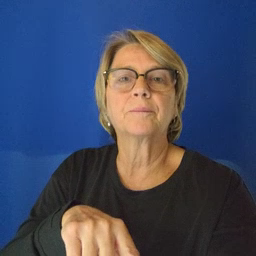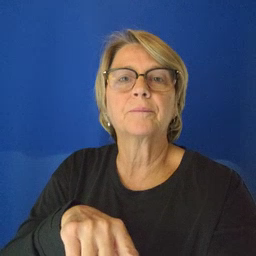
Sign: TV